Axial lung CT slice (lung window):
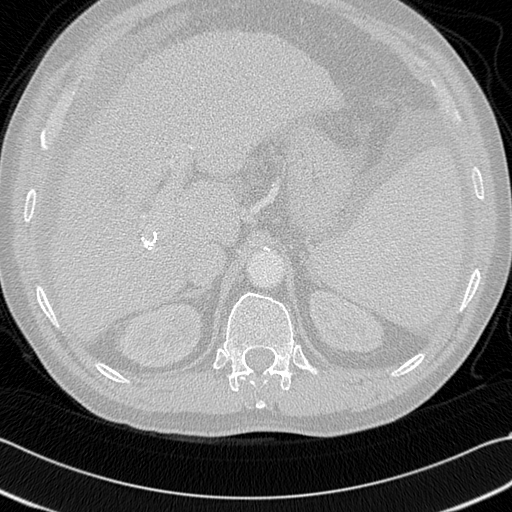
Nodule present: no